Question: I am using mysql. I have a table called 'messages_received'.
This is all messages for a particular user. What i would like to do is get a list of senders (from_member_id based on chrnological order.
In this case; the data would be like
'''
59
10697
1451
3704
997
'''

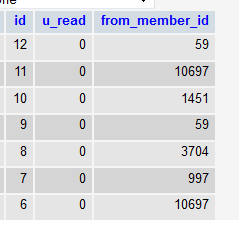
Answer: I believe you want:
'''
SELECT DISTINCT(from_member_id) FROM messages_received ORDER BY id DESC
'''